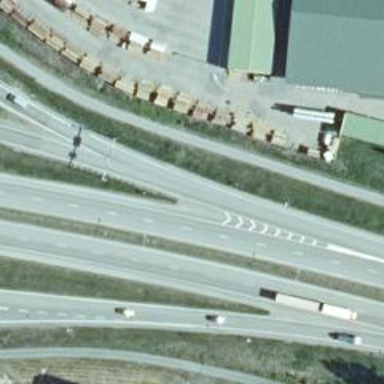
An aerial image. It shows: Asphalt motorway link.